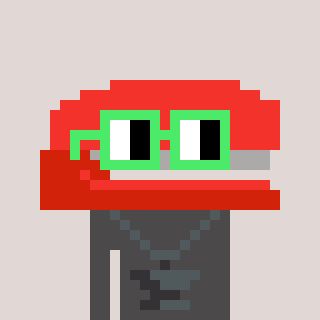
a pixel art character with square light green glasses, a stapler-shaped head and a grayscale-colored body on a warm background